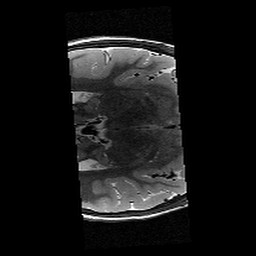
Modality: T2w
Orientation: axial
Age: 11
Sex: female
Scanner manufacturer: siemens
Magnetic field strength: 3 T
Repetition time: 9.23 s
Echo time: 0.067 s